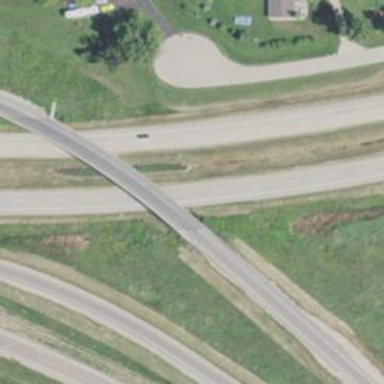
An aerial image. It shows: Asphalt road classified as primary highway with expressway characteristics.